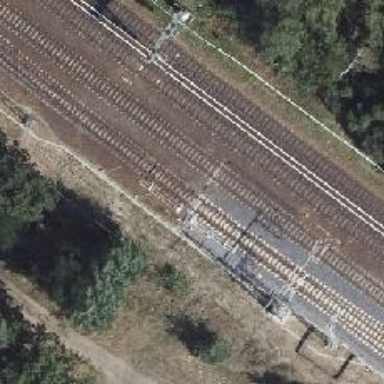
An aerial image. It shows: Railway switch with the turnout side on the right.